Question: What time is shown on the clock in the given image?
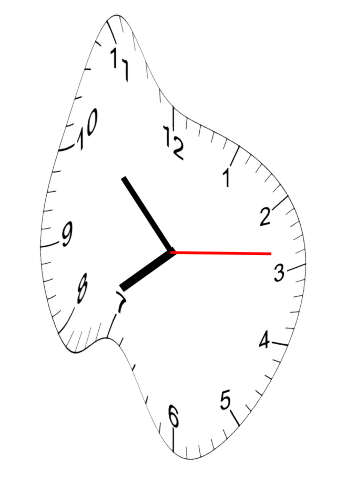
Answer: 07:52:14